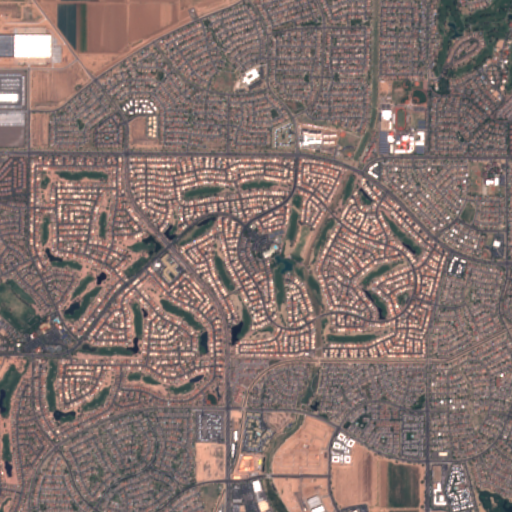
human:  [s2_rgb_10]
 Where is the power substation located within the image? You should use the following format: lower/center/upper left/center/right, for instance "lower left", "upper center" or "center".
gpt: The power substation is located in the lower center of the image.
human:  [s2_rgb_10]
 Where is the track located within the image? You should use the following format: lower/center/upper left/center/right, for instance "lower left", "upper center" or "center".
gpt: The track is located in the upper right of the image.
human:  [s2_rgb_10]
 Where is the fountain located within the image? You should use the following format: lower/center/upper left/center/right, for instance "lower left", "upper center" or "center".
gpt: The fountain is located in the lower center of the image.
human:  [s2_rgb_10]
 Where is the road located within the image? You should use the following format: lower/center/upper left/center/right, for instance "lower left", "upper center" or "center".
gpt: There is no road in the image.